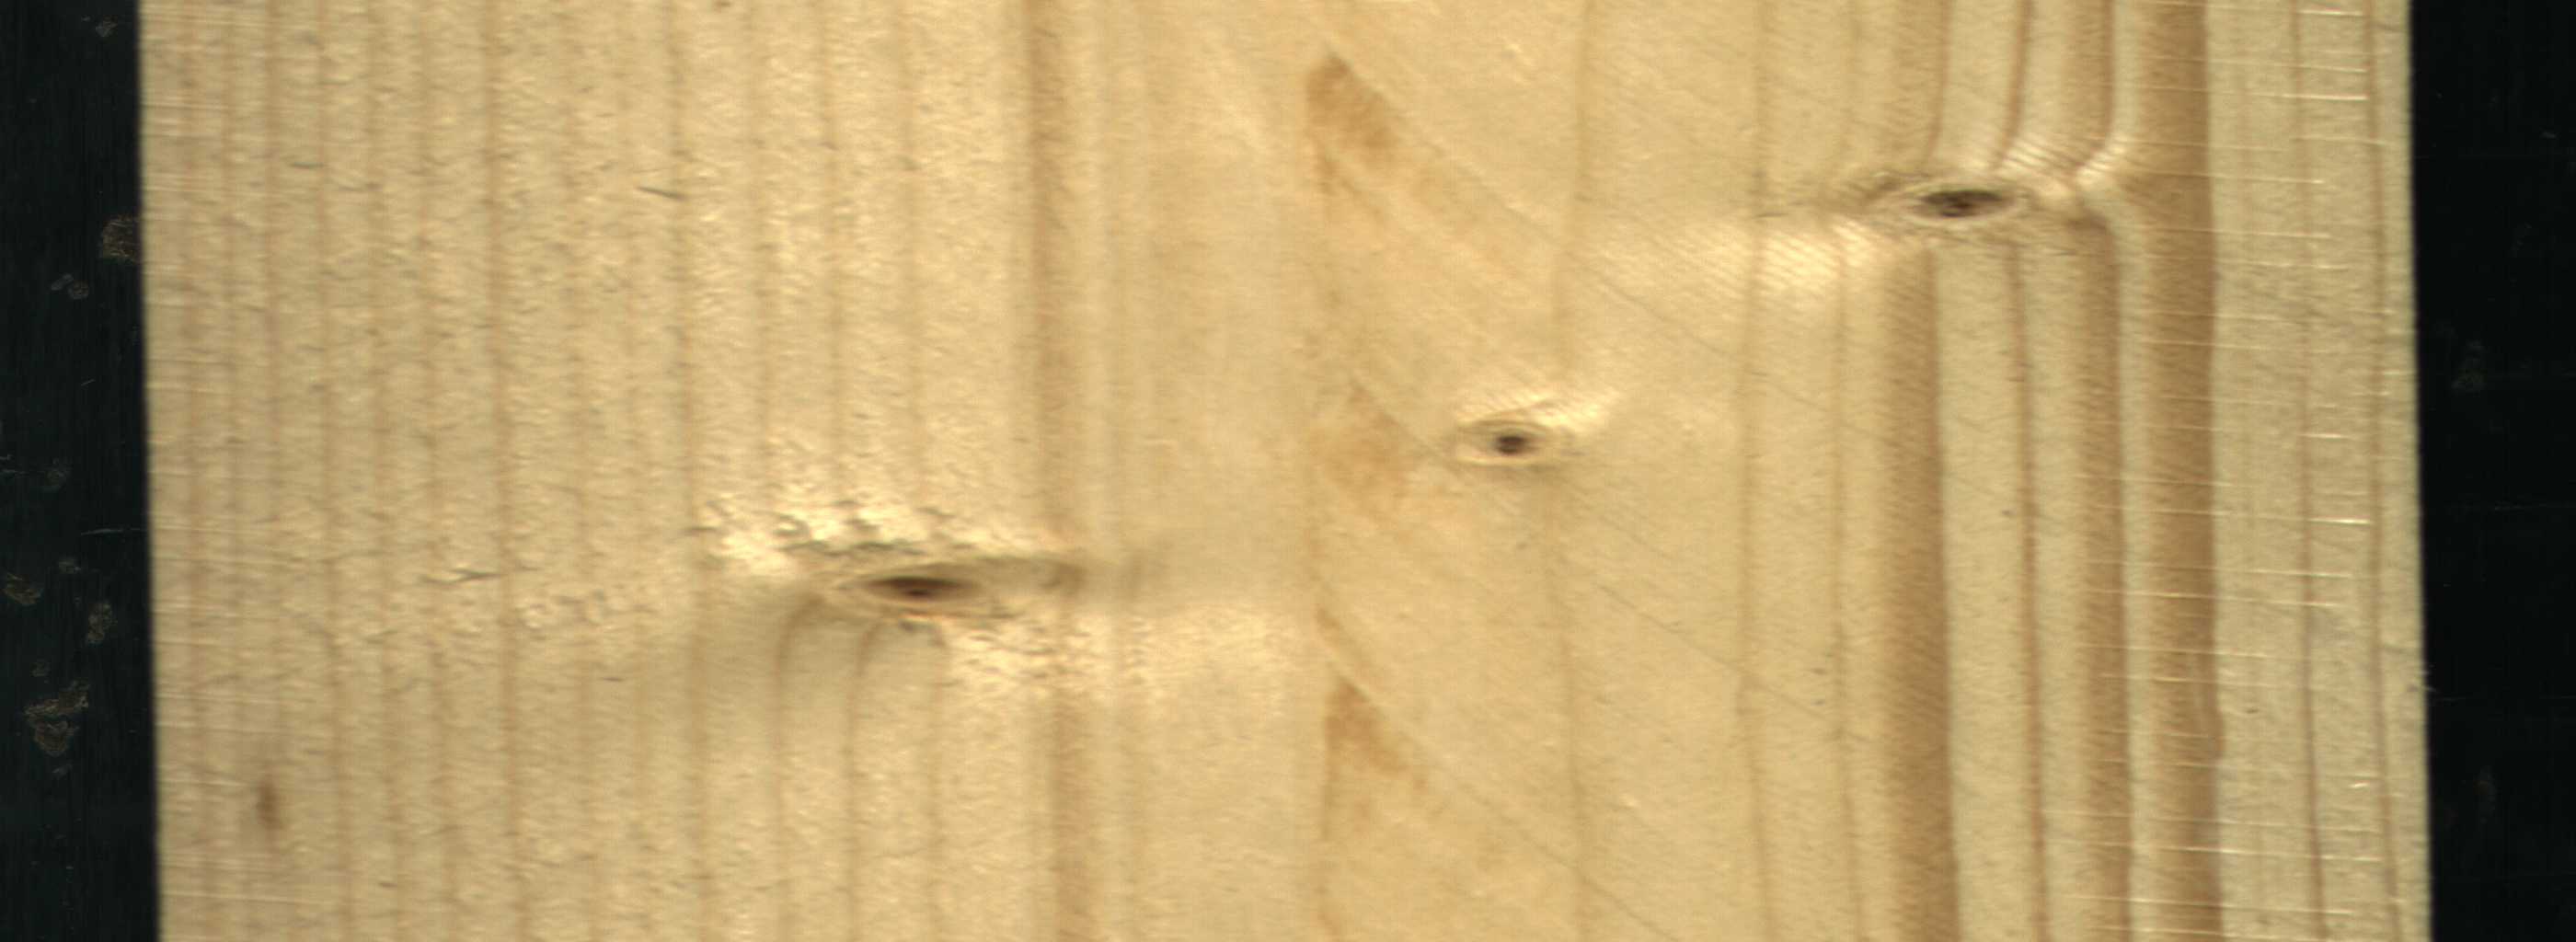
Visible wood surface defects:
Live_Knot
Live_Knot
Live_Knot